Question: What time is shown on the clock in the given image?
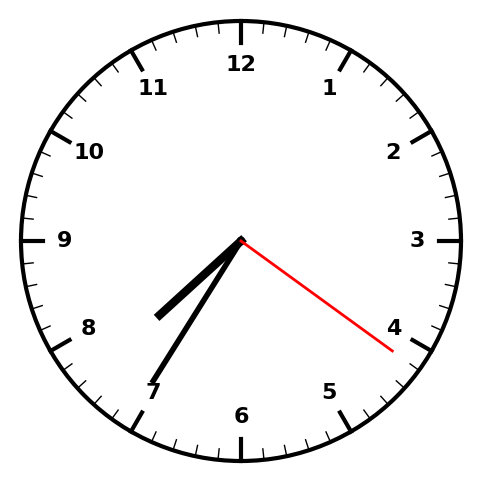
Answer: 07:35:21